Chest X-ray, AP view. Patient: 63 years old, sex M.
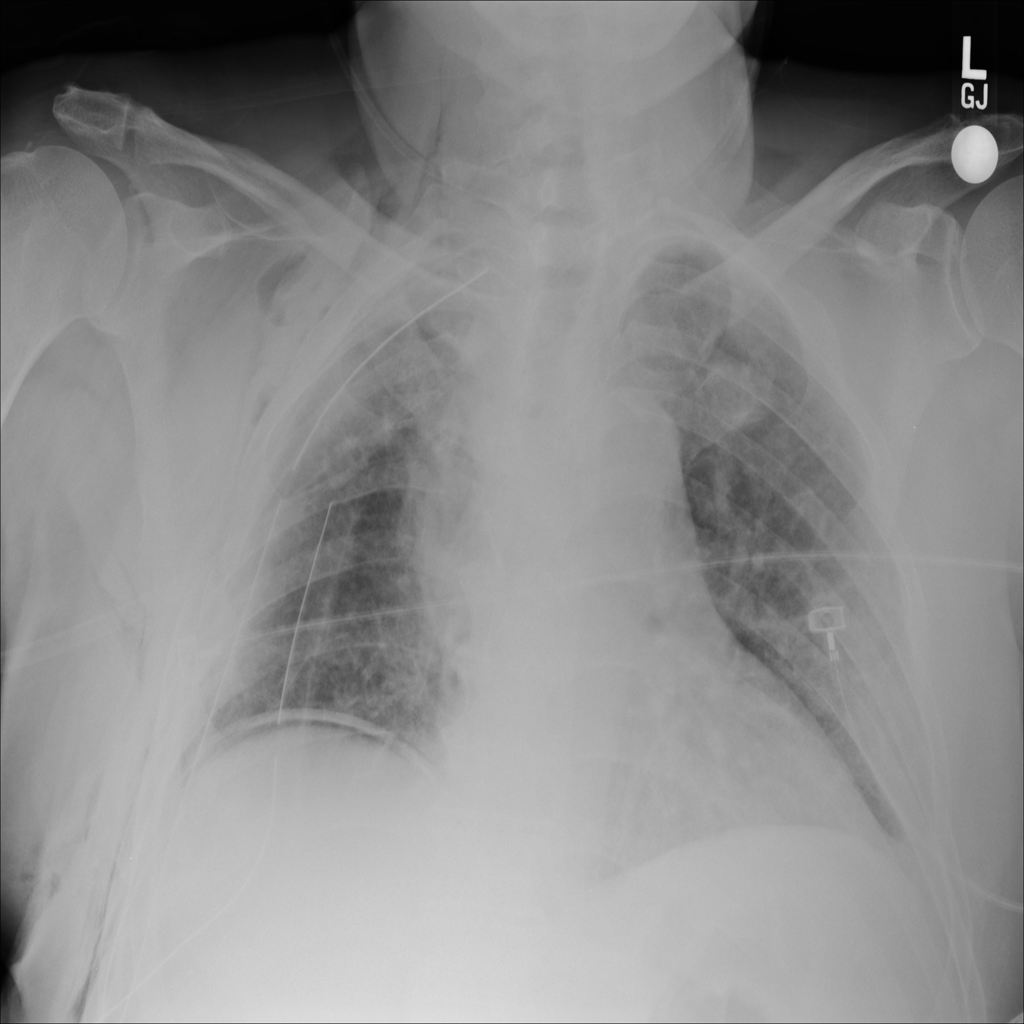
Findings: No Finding